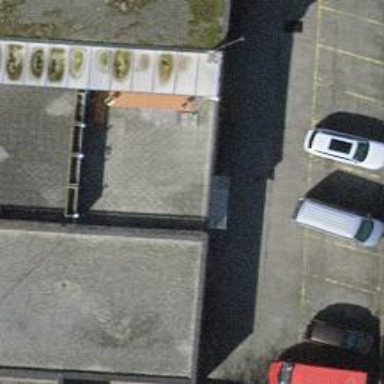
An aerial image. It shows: Industrial building with flat roof.